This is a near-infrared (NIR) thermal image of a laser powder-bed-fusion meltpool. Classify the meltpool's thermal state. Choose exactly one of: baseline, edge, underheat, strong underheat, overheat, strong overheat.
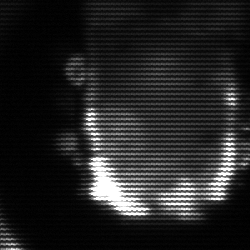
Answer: baseline